Question: I am jumping right into it.
I am drawing a speech bubble with a 'UIBezierPath', the bubble is fine and works as I would expect. The problem is how do I add text to the speech bubble so it would stay inside the 'UIBezierPath'. I have zero experience with drawing text, and I'm having a hard time coming up with possible solutions.
I have tried to fit a textview inside the bubble, but the solution did not work very well, and I would like to use more of the speech bubble. With the textview I can only use the rectangle shape, i would like to fill the bubble from top down, and use the complete width in the middle.
Any help and suggestions would be much appriciated.

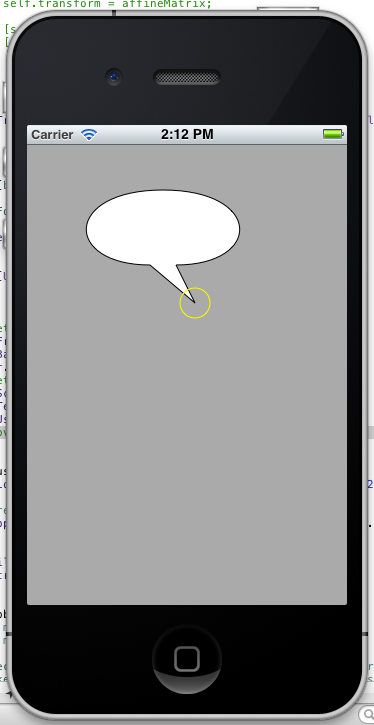
Answer: Ok, i finally figured out how to draw/render text on a bezierpath, it can be done by taking the CGPath, and using core text. Ive did this method.
'''
-(void)drawText:(NSString *)text {
CGContextRef myContext = UIGraphicsGetCurrentContext();
CGContextSaveGState(myContext);
CGContextTranslateCTM(myContext, 0.0f, self.frame.size.height);
CGContextScaleCTM(myContext, 1.0f, -1.0f);
CTFramesetterRef framesetter = CTFramesetterCreateWithAttributedString((__bridge CFAttributedStringRef)attString); // 7-2
CTFrameRef theFrame = CTFramesetterCreateFrame(framesetter, CFRangeMake(0, [attString length]), path, NULL); // 8-2
CTFrameDraw(theFrame, myContext); // 11-2
CGContextRestoreGState(myContext);
}
'''
I followered this tutorial, witch is excelent. <URL>
now i only need to figure out how to calculate the size of the bezierpath to contain all the text, and figure out how to move the bezierpath and the core text together, they run on different coordinate system and is giving me all kind of problems. So if anybody has experience with this i am all ears!
Best Regards
Morten